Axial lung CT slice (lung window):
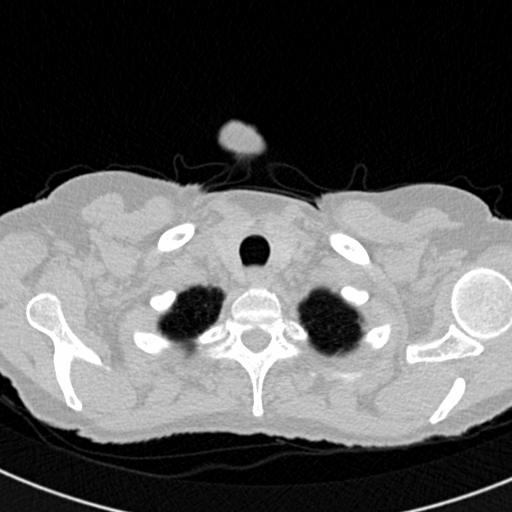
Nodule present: no